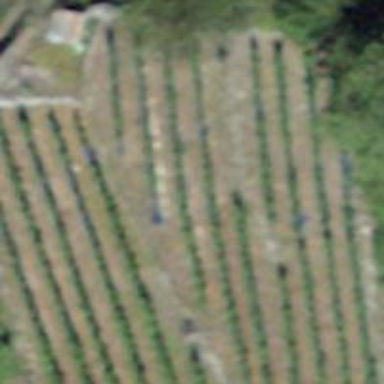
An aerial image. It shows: Vineyard.